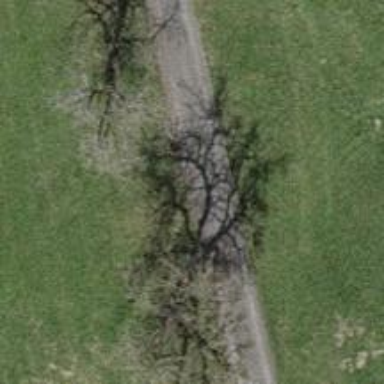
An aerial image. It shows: Beautiful tree in nature.